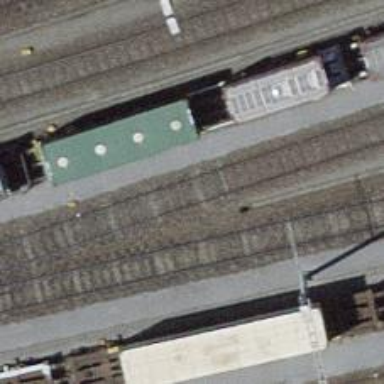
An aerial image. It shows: Single-track railway spur.